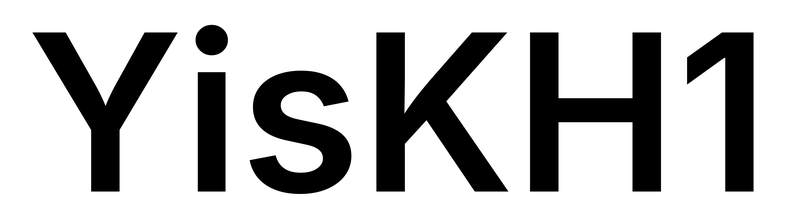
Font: Inter_SemiBold